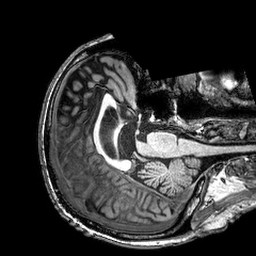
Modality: T1w
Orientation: axial
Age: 79
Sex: male
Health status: healthy
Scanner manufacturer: philips
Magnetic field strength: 3 T